Question: I have created a tabPanel in smartGWT,
Attached is the screenshot
I am trying to increase my tab headers width or to make my header name place vertically
so that the names "company information " and "relations" can be visible in one line
I have use this widget
'''
http://www.smartclient.com/smartgwt/showcase/#layout_tabs_orientation
'''
Any idea how can i increase my tab header's width or to make the headers title type vertically
thanks

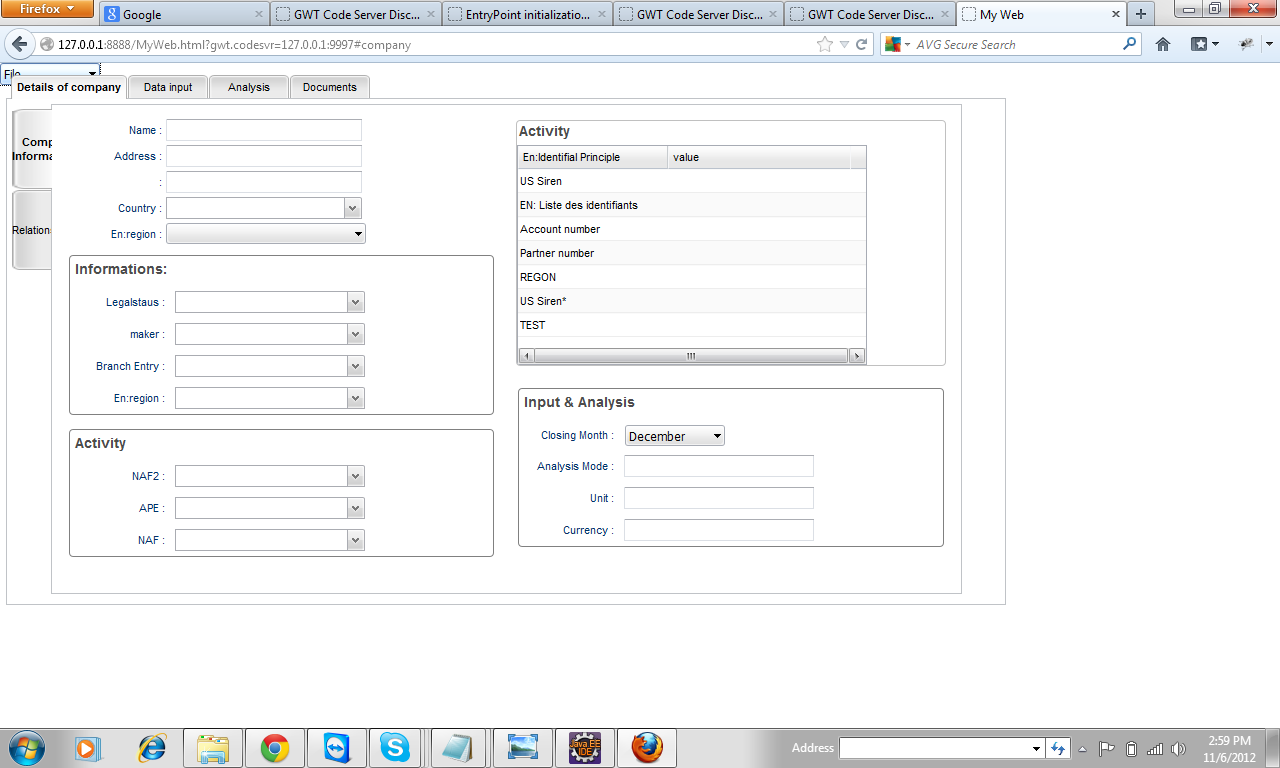
Answer: For controlling the tabs' thickness(i.e. width) use:
'''
tabset.setTabBarThickness(int tabBarThickness);
'''
For showing the text with vertical orientation, you can use css to control the style of the text used as title for the tab. So something like the following shall suffice:
'''
tab.setTitle("My Tab");
tab.setTitleStyle("tab-text");
'''
And in the application's css:
'''
.vtab-text, .vtab-textSelected, .vtab-textSelectedOver {
-moz-transform: rotate(90.0deg); /* FF3.5+ */
-o-transform: rotate(90.0deg); /* Opera 10.5 */
-webkit-transform: rotate(90.0deg); /* Saf3.1+, Chrome */
filter: progid:DXImageTransform.Microsoft.BasicImage(rotation=90deg); /* IE6,IE7 */
-ms-filter: "progid:DXImageTransform.Microsoft.BasicImage(rotation=90)"; /* IE8 */
color: green;
}
'''